Chest X-ray. View position: PA
Patient age: 16
Patient sex: M
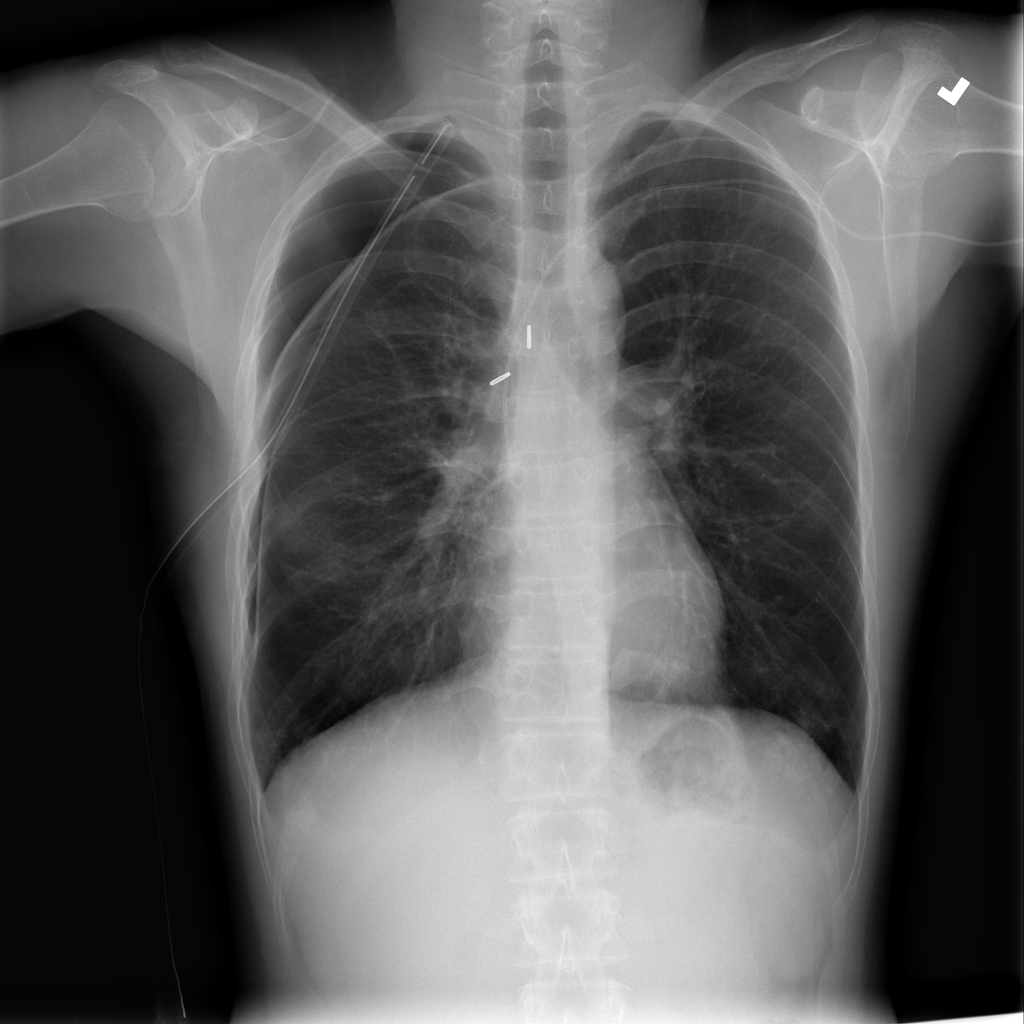
Finding: Pneumothorax